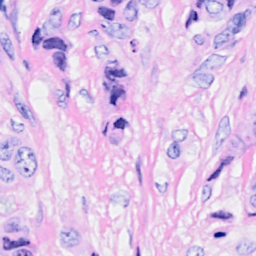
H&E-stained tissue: Breast